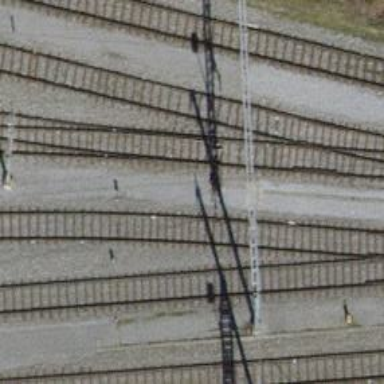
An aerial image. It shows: Railway track with electrified contact lines. This is siding track.